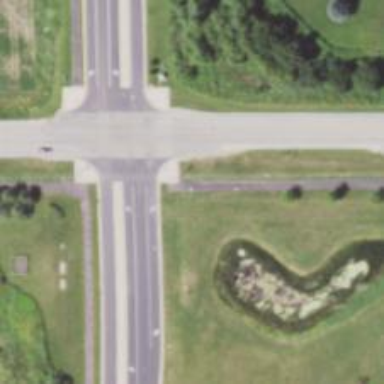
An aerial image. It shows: Asphalt cycleway.